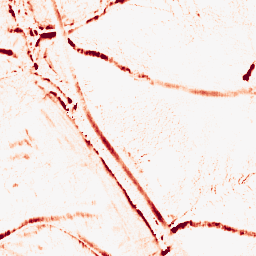
Category: morphological
Decomposition family: morphological_ellipse
Decomposition parameters: operation: opening
width: 10
height: 5
Upsampling method: linear_exact
Upsampling parameters: scale: 2
Upsampling scale: 2